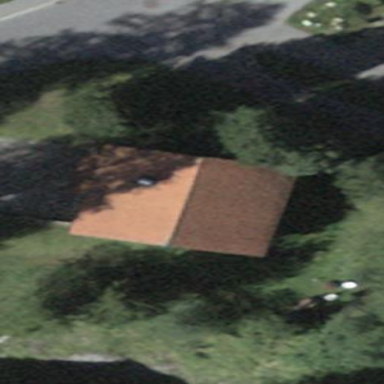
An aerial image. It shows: Building with tiled roof.